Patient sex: M
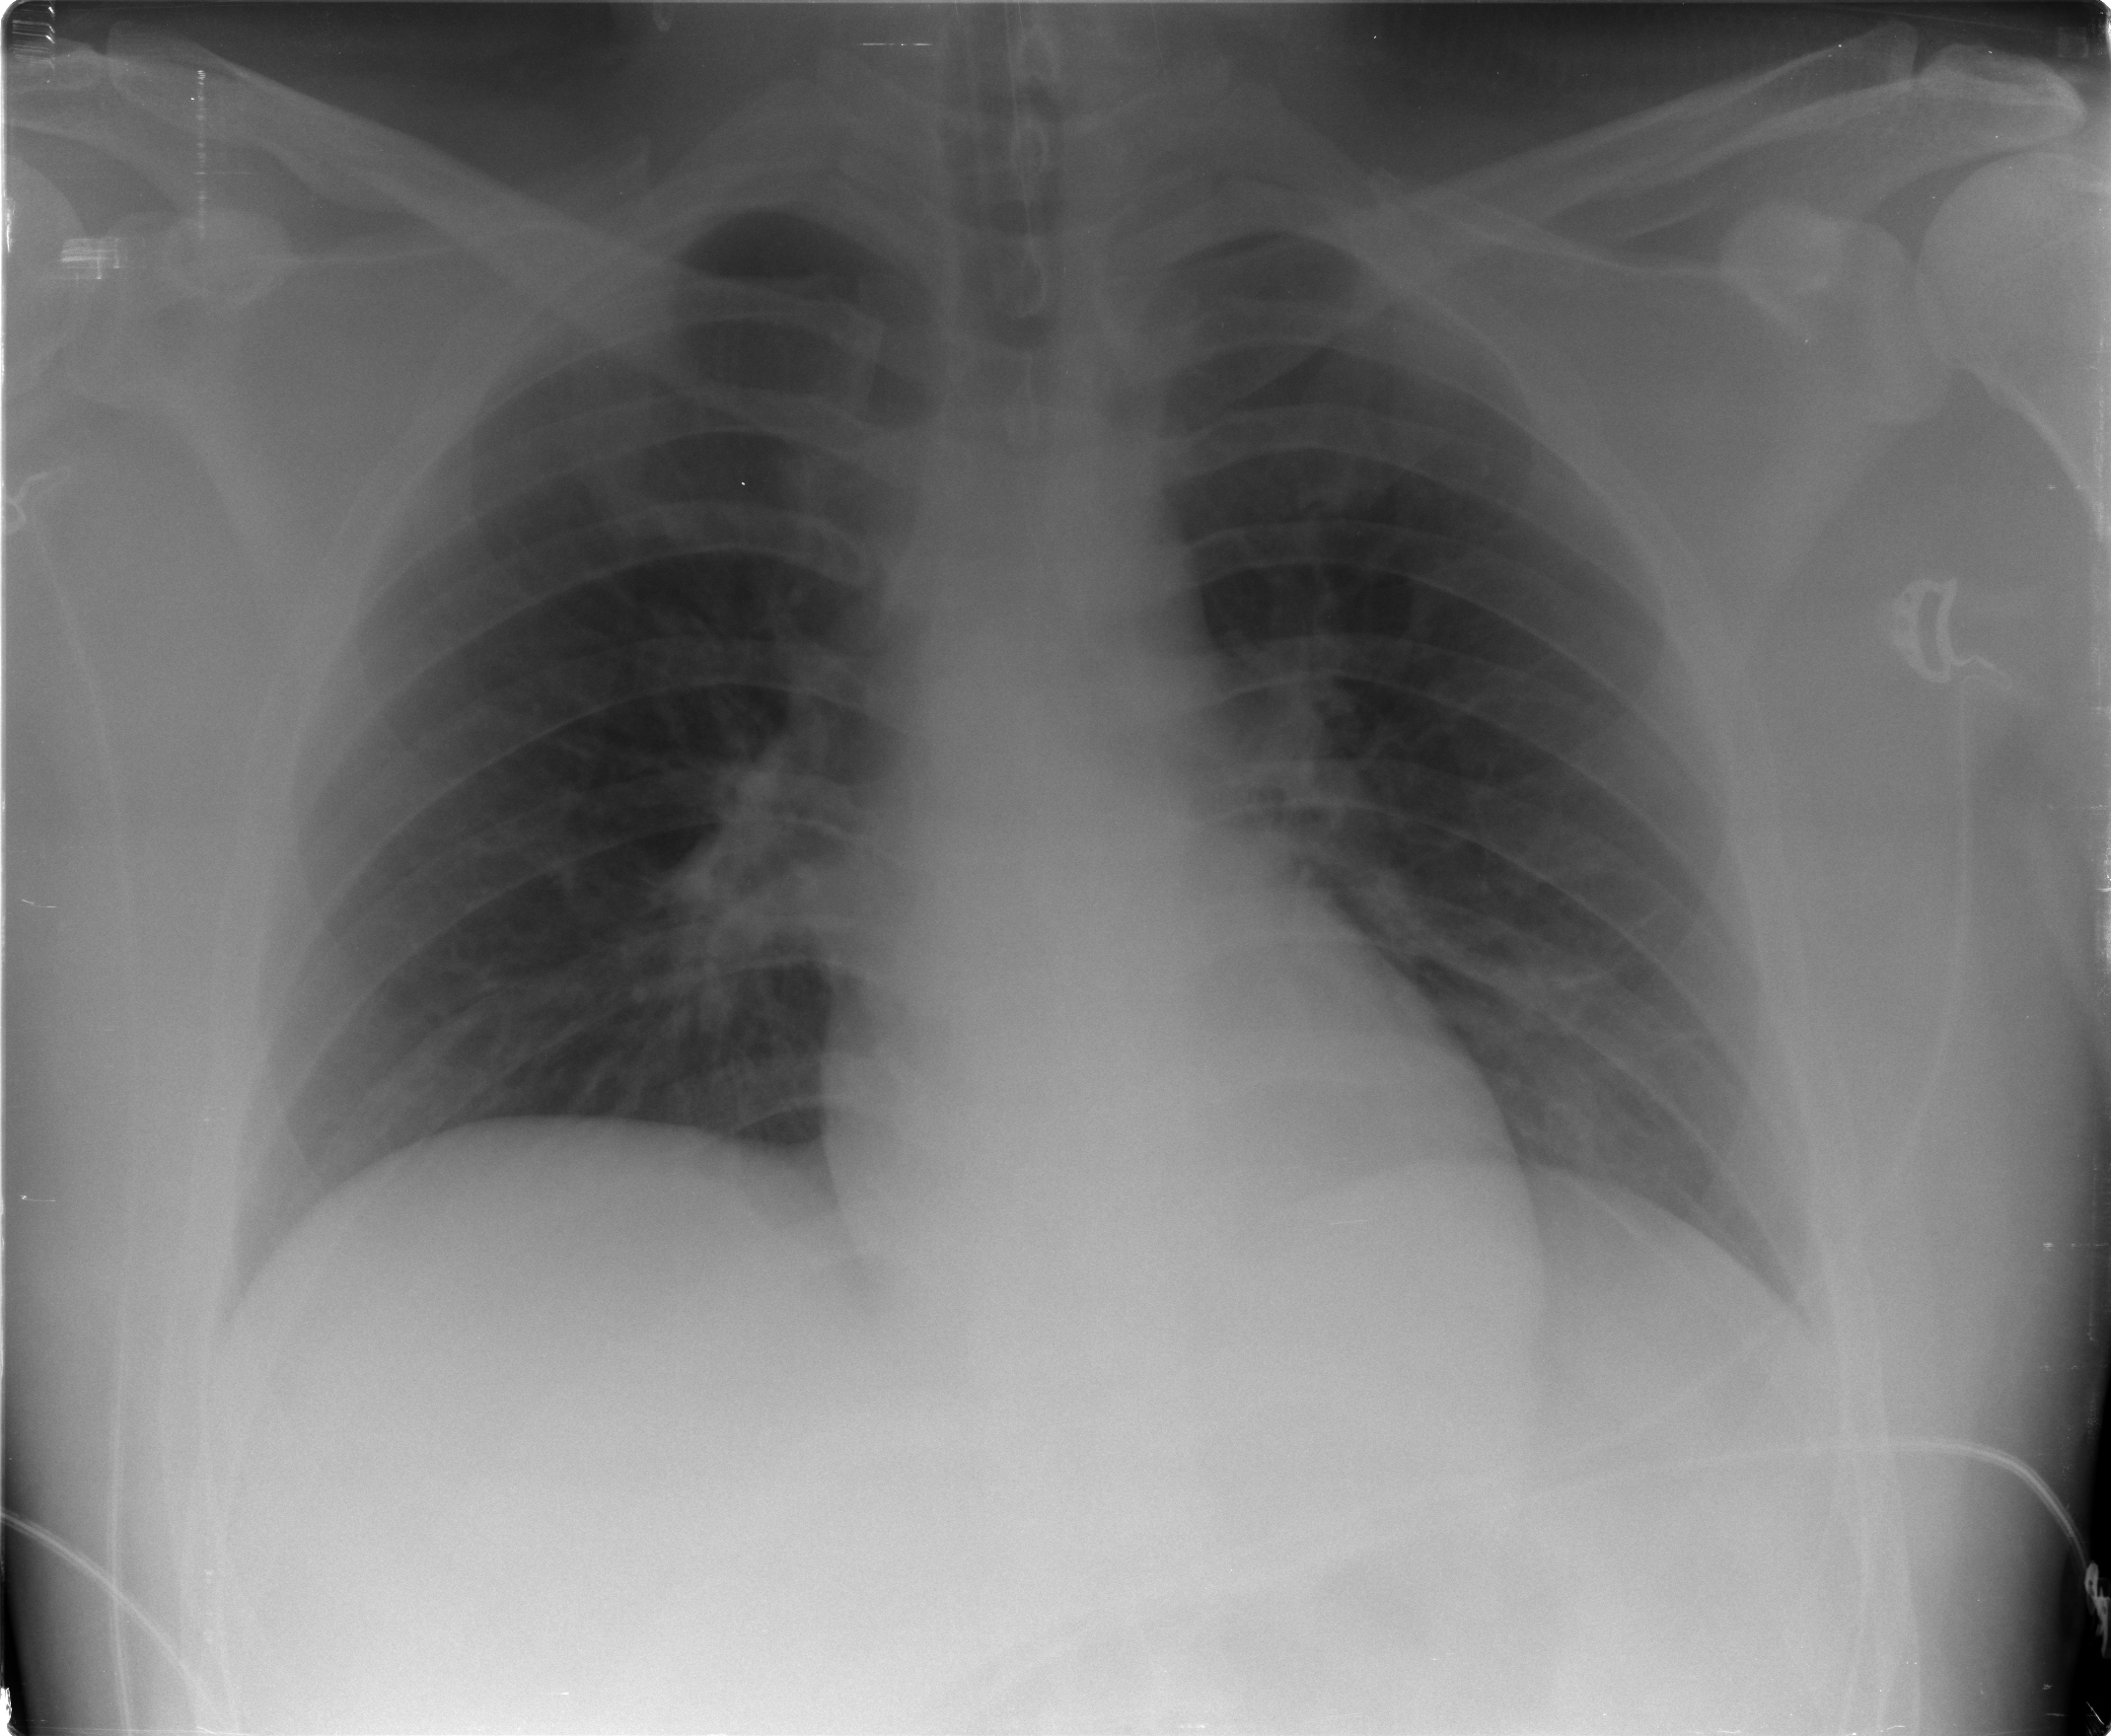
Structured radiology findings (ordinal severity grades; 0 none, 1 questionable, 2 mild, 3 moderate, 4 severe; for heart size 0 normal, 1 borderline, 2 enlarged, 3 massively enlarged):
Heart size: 0
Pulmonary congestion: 0
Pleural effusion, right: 0
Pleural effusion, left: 0
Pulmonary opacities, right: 0
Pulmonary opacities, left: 0
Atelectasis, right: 1
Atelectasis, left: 1